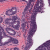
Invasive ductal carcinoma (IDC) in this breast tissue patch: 0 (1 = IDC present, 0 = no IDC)